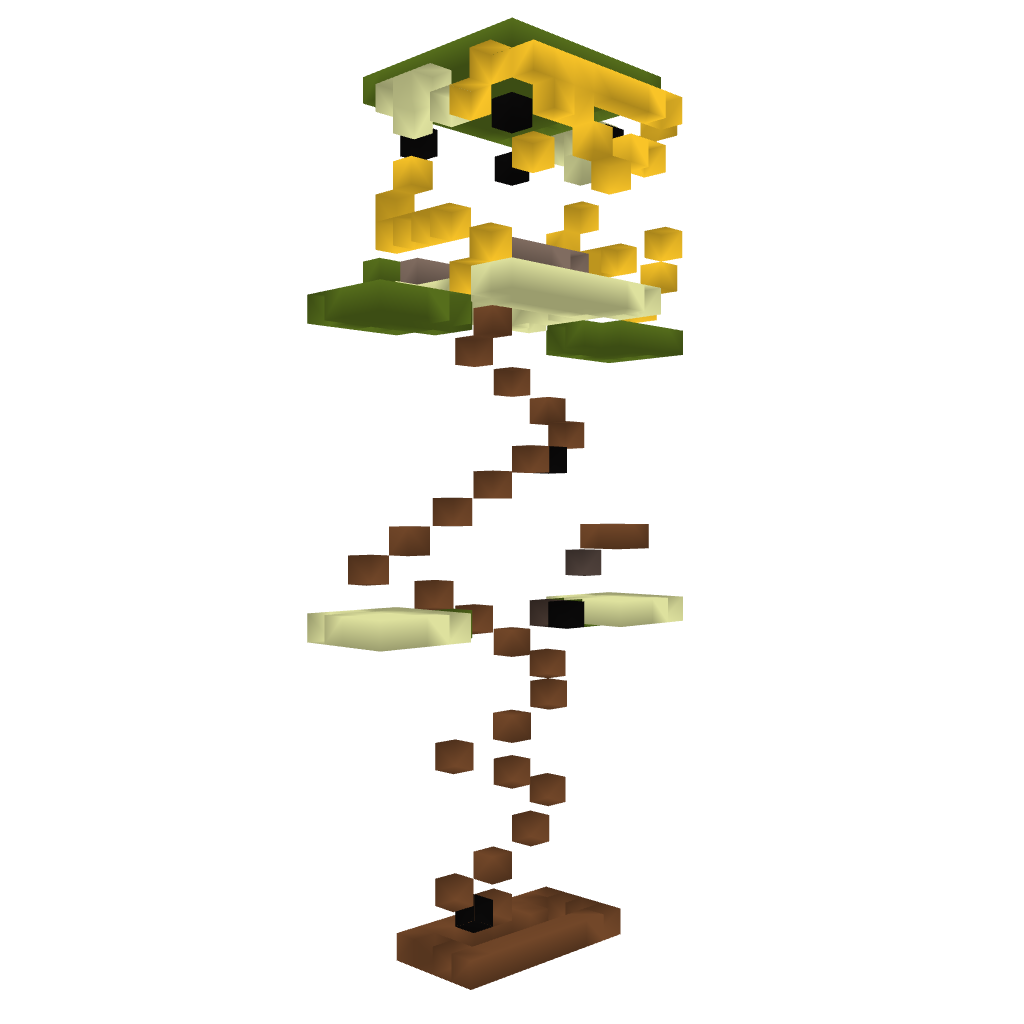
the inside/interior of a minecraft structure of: Link's Statue